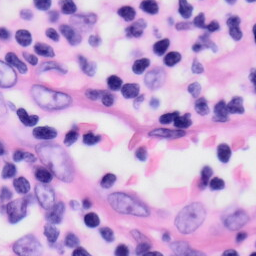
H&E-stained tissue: Skin